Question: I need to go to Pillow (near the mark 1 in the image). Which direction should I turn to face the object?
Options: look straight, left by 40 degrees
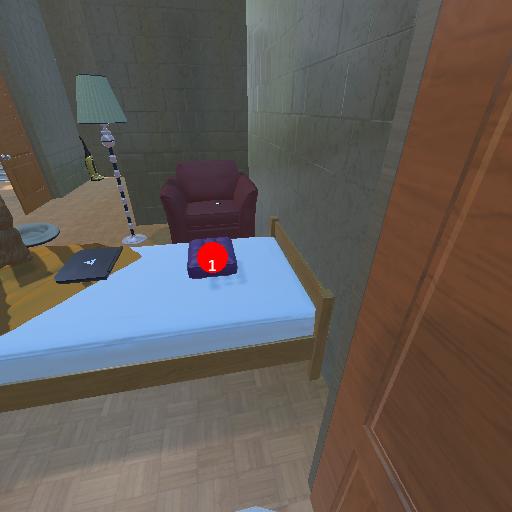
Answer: look straight